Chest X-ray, AP view. Patient: 70 years old, sex F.
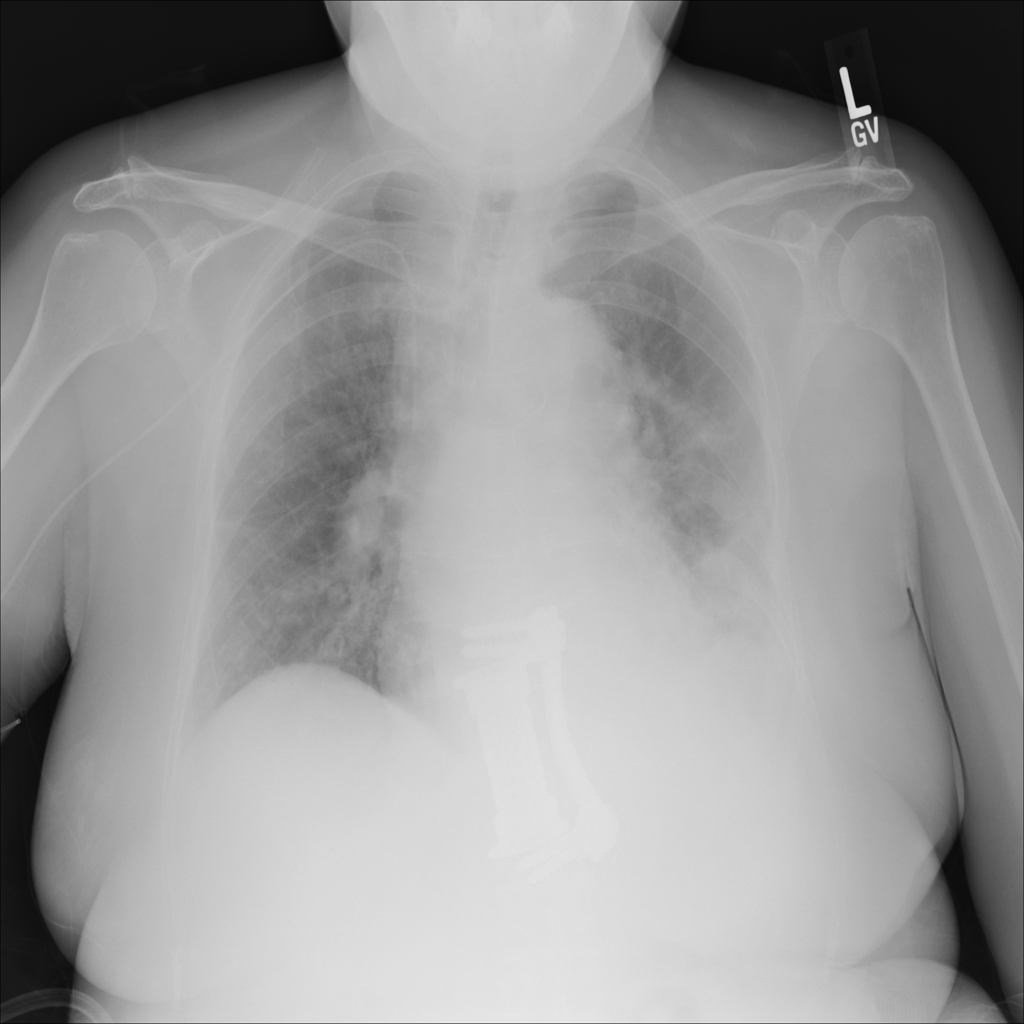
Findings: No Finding